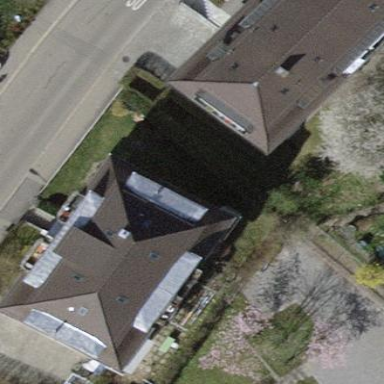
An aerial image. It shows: Apartment building with hipped roof.